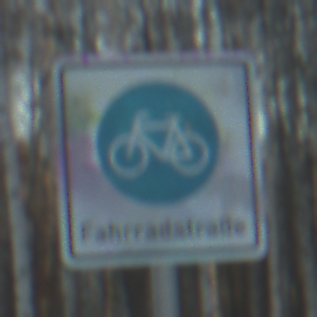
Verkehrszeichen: BeginnFahrradstrasse
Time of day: SunriseSunset
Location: Outdoor (Nature)
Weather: Clear
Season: Winter
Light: Natural